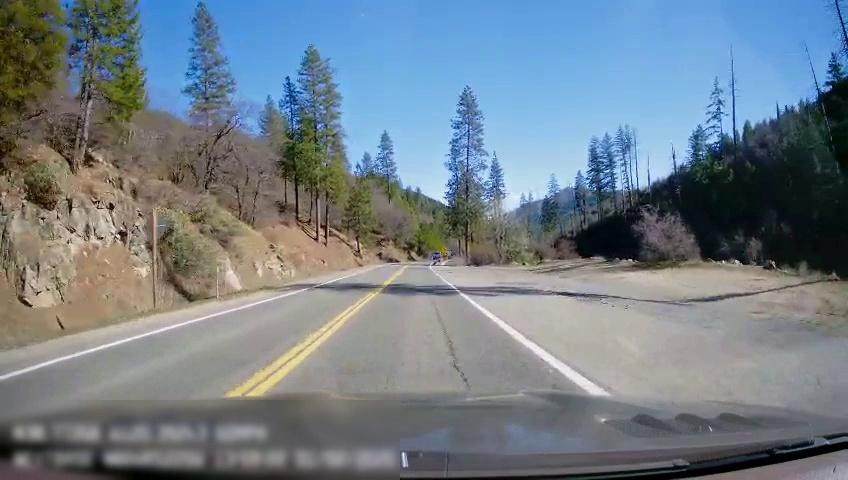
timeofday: Day
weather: Sunny
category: Drivable Space
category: Drivable Space
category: Vehicles | Truck
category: Lanes | Opposite Lane
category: Lanes | Current Lane
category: Lanes | Opposite Lane
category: Lanes | Current Lane